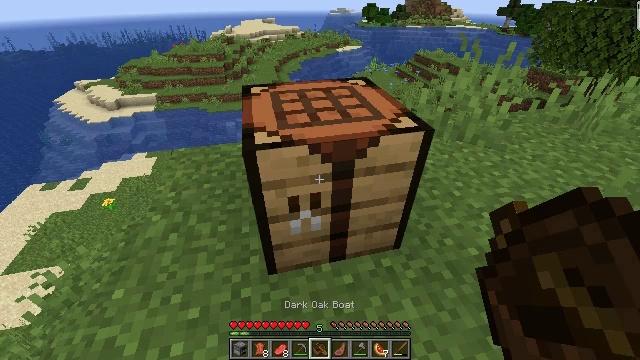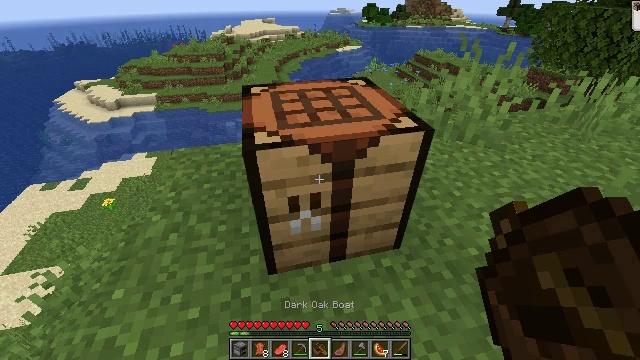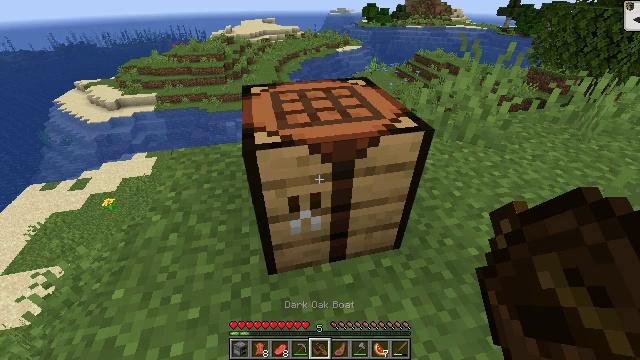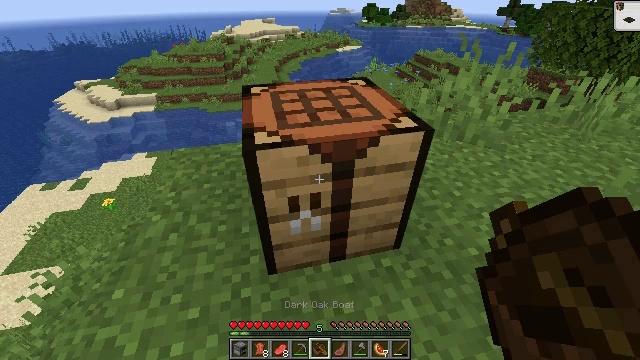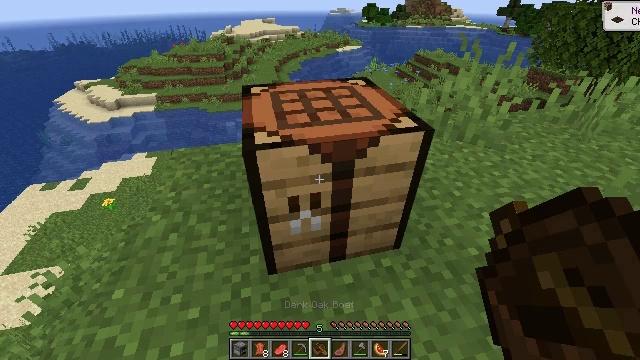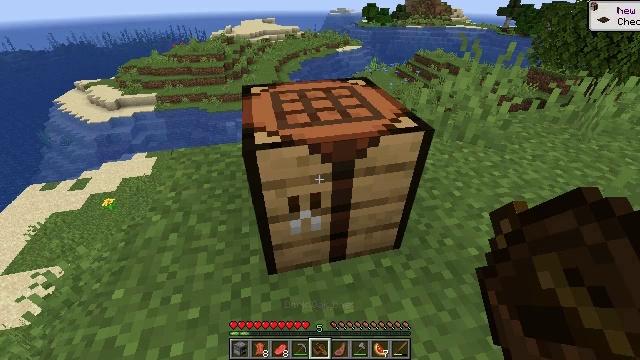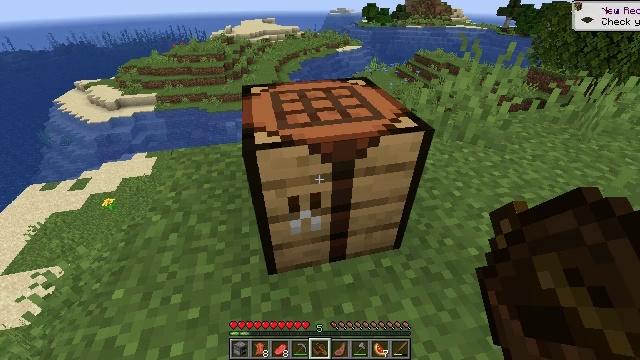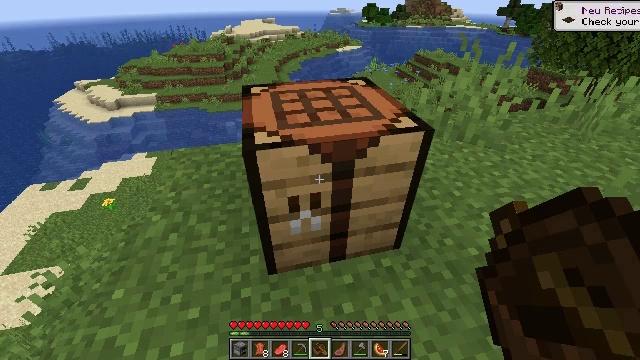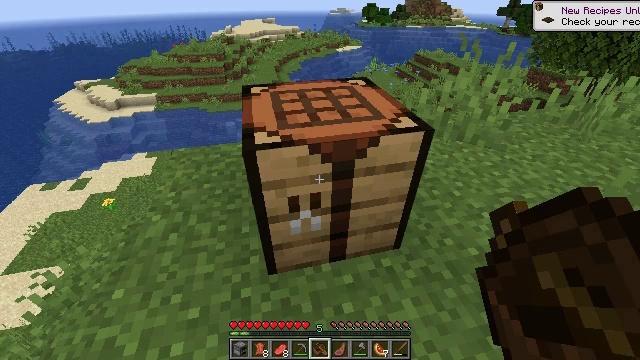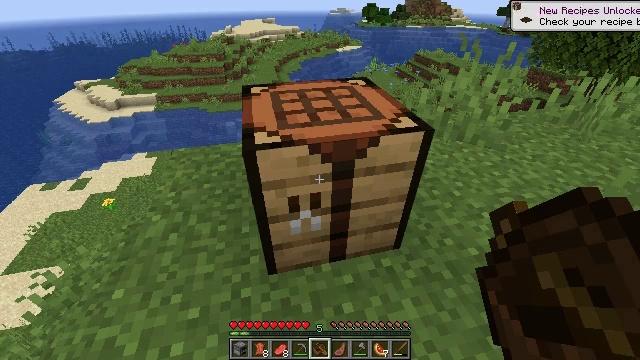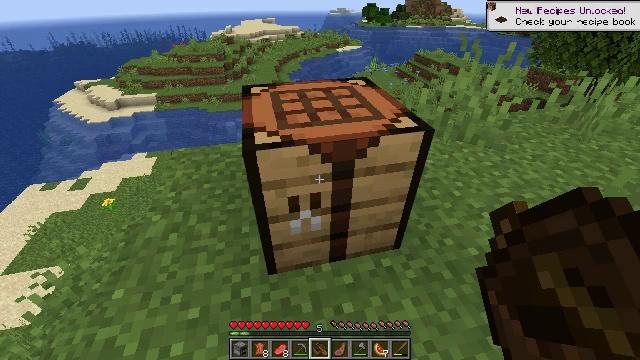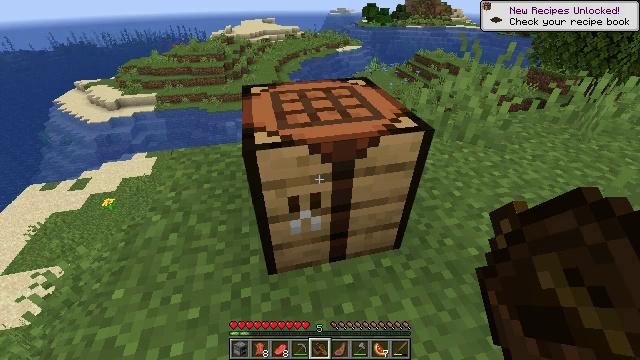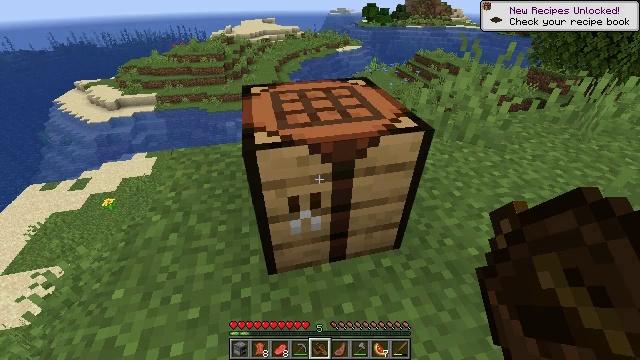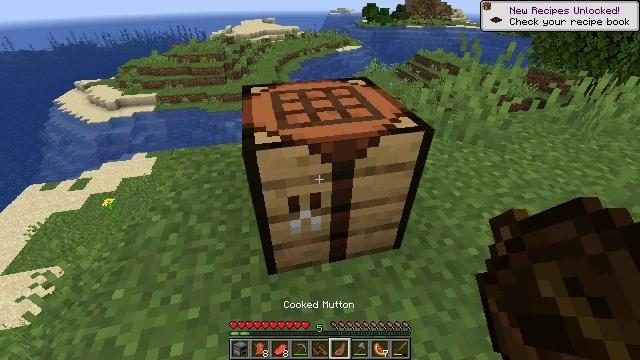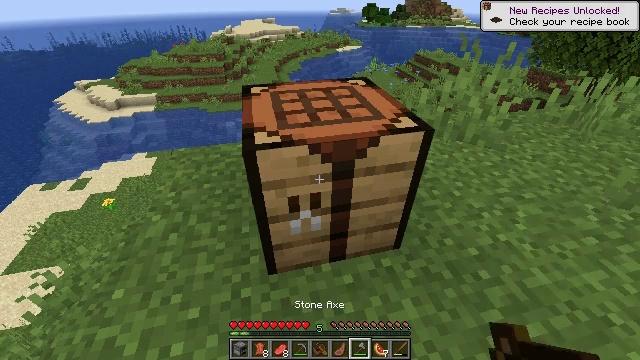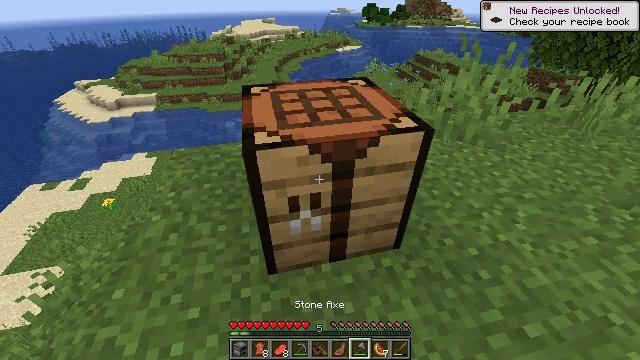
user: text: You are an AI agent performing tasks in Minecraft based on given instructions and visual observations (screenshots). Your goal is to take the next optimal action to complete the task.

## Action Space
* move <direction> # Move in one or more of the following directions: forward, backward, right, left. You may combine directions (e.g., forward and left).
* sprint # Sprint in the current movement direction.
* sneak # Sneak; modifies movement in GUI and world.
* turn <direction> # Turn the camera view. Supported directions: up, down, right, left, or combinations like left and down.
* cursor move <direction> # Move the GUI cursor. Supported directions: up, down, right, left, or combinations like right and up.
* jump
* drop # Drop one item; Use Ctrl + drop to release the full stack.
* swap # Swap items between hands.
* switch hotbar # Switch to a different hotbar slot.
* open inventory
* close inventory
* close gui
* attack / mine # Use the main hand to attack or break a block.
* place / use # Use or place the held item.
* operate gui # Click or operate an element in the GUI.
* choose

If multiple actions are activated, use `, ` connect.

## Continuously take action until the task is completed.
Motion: motion action
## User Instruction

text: Get the crafting table into the inventory.
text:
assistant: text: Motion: no_op
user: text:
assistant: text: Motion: no_op
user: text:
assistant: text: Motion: no_op
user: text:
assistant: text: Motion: no_op
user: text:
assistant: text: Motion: no_op
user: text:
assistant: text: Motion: no_op
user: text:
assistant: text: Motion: no_op
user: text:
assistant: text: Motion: no_op
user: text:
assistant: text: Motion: no_op
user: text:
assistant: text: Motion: no_op
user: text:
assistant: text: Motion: no_op
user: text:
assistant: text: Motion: no_op
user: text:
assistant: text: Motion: no_op
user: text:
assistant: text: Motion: no_op
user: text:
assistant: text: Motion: no_op
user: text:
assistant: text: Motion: no_op
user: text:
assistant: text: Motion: no_op
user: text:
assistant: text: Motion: no_op
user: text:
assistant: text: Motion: turn left and up
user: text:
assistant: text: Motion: turn left
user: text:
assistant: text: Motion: no_op
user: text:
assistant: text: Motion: no_op
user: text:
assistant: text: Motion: no_op
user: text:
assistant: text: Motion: attack / mine
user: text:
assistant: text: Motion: attack / mine
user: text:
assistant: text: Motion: attack / mine
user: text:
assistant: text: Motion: attack / mine
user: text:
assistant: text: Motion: attack / mine
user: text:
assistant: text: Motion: attack / mine
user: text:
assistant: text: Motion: attack / mine